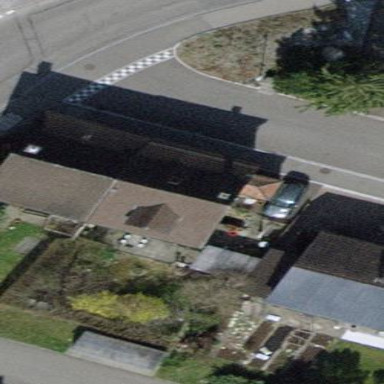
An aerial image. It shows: Terrace building.